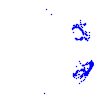
Particle: proton